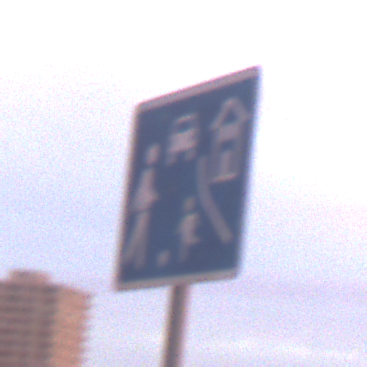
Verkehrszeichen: BeginnVerkehrsberuhigterBereich
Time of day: SunriseSunset
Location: Outdoor (Urban)
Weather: PartlyCloudy
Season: NotSpecified
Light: Natural